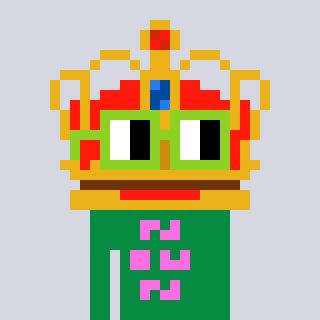
a pixel art character with square light green glasses, a crown-shaped head and a green-colored body on a cool background